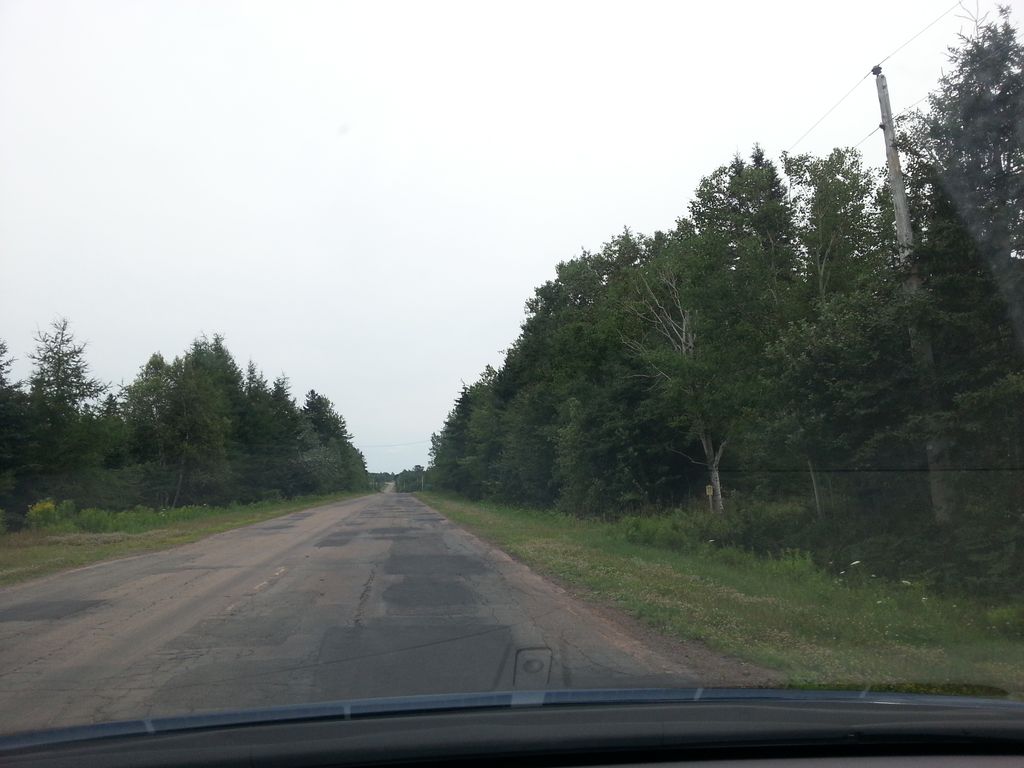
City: charlottetown